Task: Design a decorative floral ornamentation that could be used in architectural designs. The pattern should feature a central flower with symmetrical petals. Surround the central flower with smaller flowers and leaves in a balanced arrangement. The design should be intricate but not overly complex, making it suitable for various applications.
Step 359:
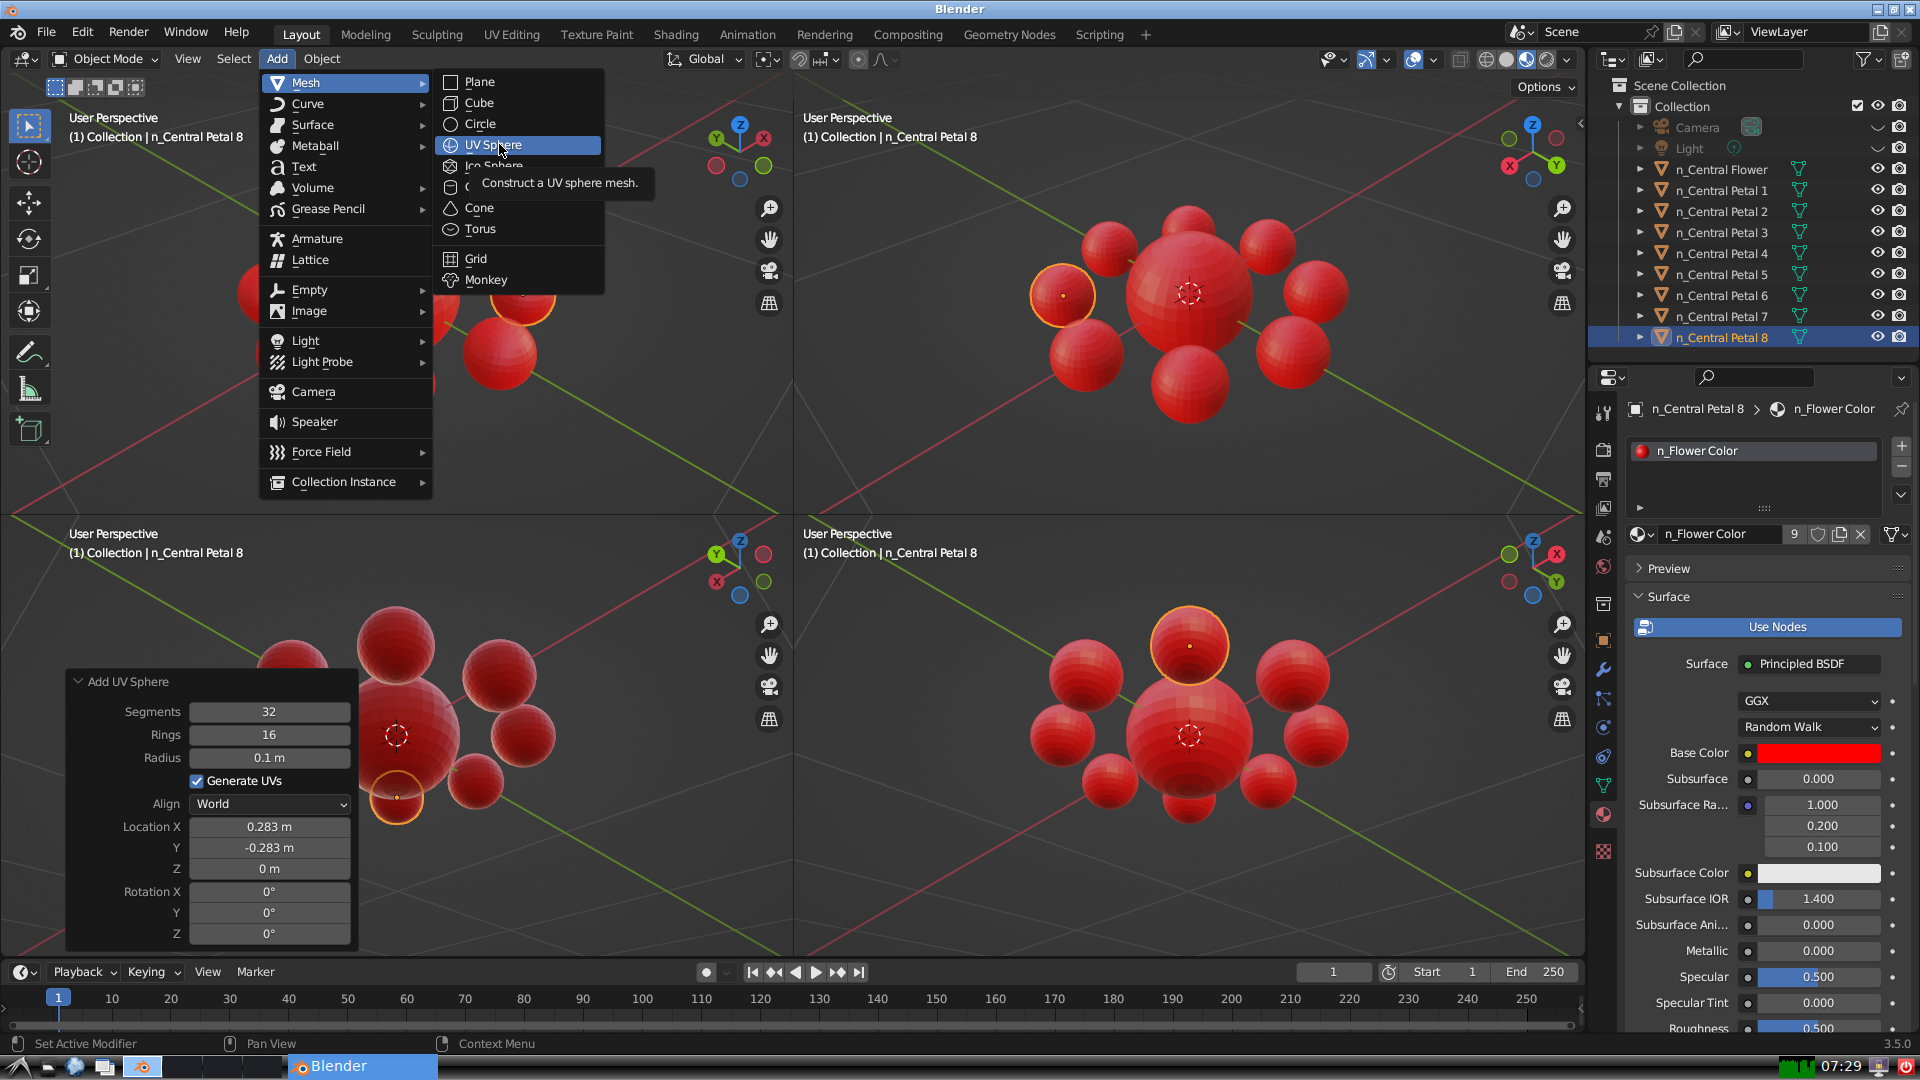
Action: click: no